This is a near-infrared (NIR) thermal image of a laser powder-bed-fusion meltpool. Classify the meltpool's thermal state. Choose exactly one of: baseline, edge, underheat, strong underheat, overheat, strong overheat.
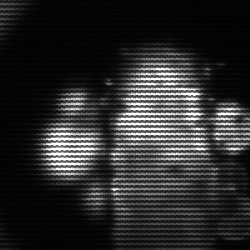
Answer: strong underheat